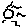
Label: sun